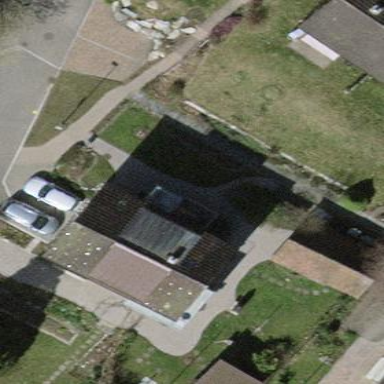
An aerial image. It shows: Building with gabled roof.